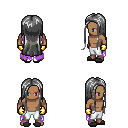
a pixel art fantasy rpg character, male body template, human, dark skin, maroon tattered cape, white pants, gray extra-long hairstyle, gold gloves, gray slippers, four views (front, back, left, right), 2x2 character sprite sheet, small pixel art, hard edges, no anti-aliasing